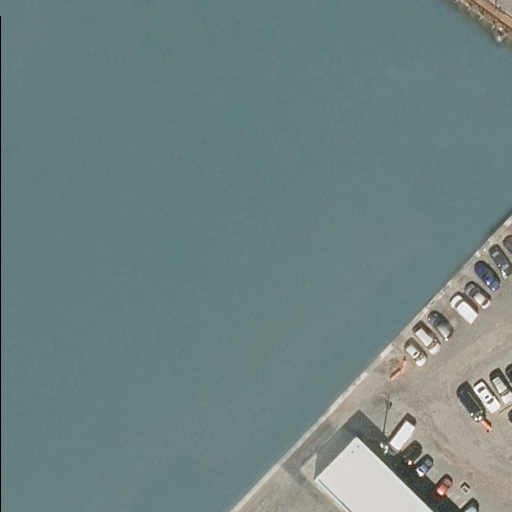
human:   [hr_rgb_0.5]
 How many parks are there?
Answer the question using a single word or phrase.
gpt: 1

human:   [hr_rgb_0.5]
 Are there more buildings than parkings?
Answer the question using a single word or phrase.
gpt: no

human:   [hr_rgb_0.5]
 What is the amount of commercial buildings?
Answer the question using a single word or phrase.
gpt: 0

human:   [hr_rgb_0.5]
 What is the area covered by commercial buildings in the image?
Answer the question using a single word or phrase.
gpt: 0m2

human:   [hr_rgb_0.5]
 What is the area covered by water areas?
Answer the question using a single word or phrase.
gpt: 8809m2

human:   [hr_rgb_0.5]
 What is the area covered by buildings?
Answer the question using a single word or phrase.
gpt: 2114m2

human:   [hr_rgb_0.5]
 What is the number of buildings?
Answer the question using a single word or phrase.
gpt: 1

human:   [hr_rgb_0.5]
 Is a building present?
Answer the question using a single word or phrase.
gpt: yes

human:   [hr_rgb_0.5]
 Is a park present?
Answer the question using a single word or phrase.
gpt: yes

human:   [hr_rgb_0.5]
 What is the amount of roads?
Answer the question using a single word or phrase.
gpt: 1

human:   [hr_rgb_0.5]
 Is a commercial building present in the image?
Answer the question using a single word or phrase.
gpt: no

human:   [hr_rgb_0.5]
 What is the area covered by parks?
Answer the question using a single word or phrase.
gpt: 10603m2

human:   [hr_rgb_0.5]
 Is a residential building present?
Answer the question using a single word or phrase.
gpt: yes

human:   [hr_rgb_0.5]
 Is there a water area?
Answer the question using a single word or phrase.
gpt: yes

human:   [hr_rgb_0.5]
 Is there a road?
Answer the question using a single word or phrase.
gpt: yes

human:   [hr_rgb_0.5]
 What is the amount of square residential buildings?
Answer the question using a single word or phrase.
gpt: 0

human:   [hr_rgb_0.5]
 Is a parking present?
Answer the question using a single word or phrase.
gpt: yes

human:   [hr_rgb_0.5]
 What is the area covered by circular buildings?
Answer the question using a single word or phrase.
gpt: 0m2

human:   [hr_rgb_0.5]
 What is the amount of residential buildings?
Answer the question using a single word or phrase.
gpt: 1

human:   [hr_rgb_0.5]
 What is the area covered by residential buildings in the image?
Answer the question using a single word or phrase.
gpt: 2114m2

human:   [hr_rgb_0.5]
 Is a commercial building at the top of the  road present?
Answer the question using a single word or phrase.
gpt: no

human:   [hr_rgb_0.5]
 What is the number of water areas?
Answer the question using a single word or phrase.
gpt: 1

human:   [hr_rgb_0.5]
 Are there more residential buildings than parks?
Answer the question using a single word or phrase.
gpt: no

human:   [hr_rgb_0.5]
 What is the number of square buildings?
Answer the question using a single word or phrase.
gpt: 0

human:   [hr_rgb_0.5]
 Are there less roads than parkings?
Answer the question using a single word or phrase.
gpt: no

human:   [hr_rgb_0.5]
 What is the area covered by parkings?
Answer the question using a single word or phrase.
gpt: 88m2

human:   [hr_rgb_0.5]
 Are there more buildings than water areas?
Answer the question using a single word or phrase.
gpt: no

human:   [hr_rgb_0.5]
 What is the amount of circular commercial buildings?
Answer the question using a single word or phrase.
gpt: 0

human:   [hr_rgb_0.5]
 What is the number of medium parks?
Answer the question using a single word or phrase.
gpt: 0

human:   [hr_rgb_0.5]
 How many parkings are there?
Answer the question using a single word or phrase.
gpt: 1

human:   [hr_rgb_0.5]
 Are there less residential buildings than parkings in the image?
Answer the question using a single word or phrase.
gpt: no

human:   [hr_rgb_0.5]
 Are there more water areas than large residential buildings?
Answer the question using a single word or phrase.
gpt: no

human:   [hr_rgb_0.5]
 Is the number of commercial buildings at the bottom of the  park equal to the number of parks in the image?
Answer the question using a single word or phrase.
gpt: no

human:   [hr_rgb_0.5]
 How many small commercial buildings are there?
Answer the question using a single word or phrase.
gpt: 0

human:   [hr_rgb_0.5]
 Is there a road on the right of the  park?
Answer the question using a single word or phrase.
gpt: no

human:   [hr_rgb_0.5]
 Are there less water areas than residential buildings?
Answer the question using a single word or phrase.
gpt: no

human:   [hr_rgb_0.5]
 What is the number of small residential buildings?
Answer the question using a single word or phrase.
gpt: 0

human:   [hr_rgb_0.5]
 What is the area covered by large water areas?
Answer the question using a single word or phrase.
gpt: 8809m2

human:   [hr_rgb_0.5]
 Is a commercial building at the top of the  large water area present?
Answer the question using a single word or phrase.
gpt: no

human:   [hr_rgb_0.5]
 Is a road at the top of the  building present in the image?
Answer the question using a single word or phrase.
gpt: yes

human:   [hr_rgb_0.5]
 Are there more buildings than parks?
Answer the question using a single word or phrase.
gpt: no

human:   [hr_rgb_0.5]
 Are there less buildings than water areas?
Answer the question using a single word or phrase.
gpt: no

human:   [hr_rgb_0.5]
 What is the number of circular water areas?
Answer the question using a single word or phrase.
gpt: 0

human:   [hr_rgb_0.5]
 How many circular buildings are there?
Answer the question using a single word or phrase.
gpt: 0

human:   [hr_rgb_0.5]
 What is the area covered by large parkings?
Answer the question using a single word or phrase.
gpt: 0m2

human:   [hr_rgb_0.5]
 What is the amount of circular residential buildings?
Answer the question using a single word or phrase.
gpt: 0

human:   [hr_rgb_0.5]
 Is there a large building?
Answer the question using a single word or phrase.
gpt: yes

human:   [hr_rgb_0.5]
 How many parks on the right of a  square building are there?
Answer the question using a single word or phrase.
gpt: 0

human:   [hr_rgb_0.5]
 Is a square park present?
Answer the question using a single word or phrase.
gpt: no

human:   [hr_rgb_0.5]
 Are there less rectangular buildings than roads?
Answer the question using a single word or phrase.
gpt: yes

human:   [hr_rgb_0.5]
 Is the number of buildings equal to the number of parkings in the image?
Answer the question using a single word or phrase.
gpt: yes

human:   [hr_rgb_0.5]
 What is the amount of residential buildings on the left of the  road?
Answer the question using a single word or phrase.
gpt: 0

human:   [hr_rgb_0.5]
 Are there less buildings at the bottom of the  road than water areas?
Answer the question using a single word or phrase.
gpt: no

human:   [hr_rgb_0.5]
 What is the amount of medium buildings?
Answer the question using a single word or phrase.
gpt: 0

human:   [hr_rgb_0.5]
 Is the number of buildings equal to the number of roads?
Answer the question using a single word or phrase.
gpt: yes

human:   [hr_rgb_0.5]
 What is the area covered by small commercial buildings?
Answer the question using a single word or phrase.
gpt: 0m2

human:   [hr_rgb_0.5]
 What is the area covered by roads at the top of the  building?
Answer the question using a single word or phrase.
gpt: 0m2

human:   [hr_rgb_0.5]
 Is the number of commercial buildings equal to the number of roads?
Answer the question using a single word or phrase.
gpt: no

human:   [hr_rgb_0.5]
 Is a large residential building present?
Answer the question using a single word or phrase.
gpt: yes

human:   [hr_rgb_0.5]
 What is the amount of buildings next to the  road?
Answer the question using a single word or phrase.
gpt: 1

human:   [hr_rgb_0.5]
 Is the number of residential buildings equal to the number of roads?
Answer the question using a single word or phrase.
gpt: yes

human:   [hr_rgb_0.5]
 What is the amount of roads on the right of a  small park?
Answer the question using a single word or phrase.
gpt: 0

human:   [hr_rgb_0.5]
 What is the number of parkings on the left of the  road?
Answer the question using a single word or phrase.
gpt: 0

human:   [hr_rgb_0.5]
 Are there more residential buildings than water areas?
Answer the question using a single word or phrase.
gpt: no